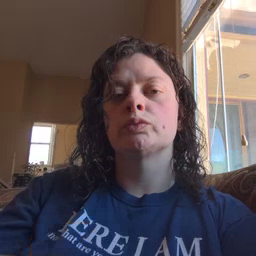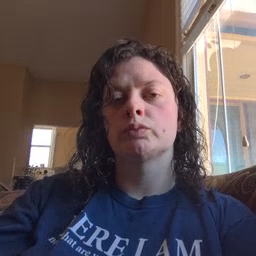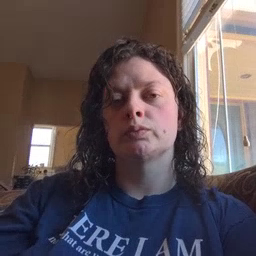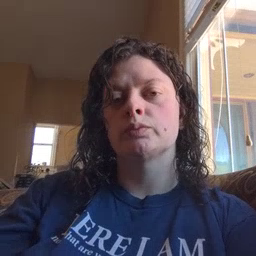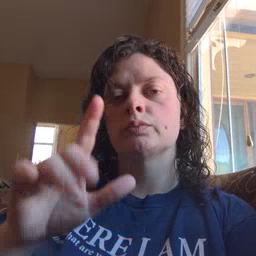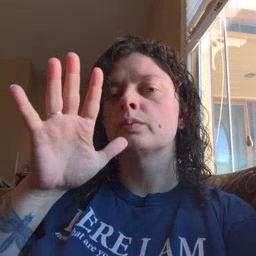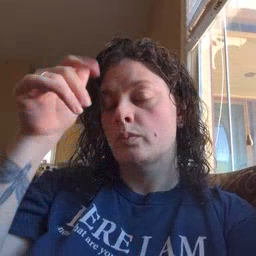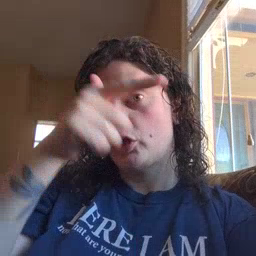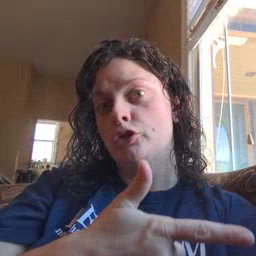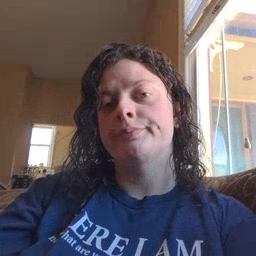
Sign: brother